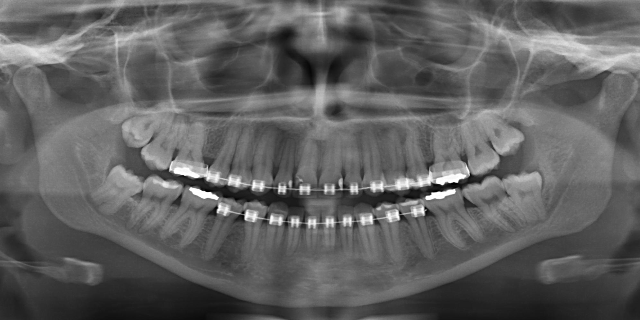
adult